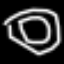
Label: donut